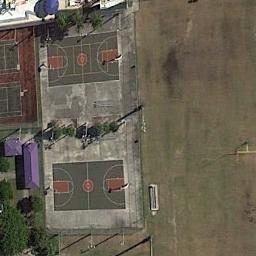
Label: basketball_court